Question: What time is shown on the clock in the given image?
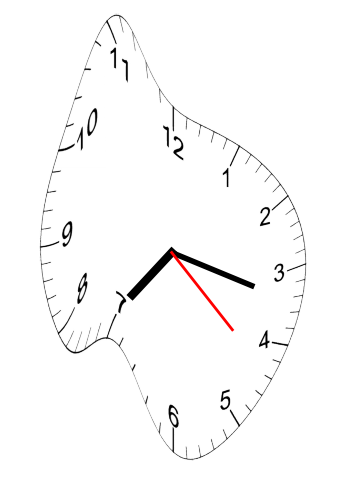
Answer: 07:17:22